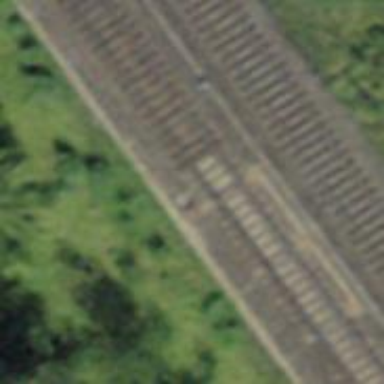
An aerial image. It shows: Railway switch.